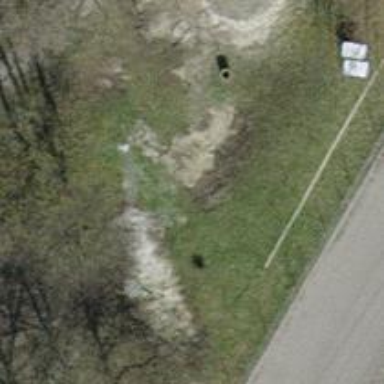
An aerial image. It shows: Bench.